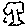
Label: tree